Interaction volume radius: 5 \u00c5
Interaction volume height: 15 \u00c5
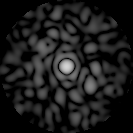
Disorder parameter: 0.8114